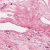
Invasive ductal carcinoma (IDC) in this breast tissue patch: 0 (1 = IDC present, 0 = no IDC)